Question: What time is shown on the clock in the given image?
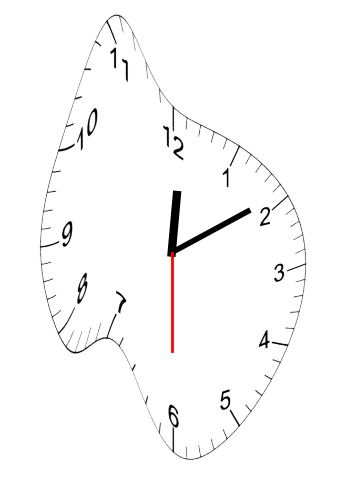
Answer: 12:09:30